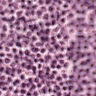
Metastatic tissue present: no